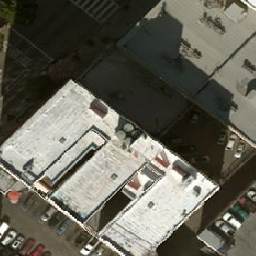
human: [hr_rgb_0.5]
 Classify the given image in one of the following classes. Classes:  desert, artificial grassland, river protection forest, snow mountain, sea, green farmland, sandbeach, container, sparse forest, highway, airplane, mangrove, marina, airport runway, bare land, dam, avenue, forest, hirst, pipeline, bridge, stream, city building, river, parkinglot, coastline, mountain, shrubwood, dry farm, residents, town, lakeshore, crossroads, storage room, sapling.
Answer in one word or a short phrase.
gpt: city building